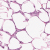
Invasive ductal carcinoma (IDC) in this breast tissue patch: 0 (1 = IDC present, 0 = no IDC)